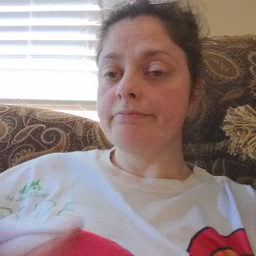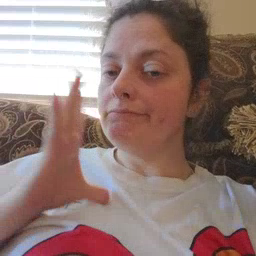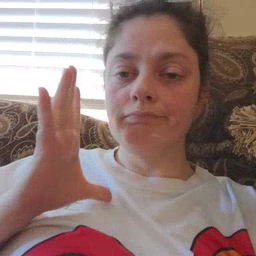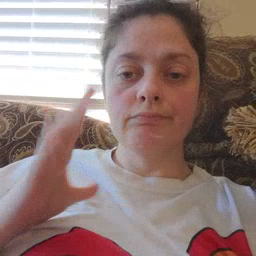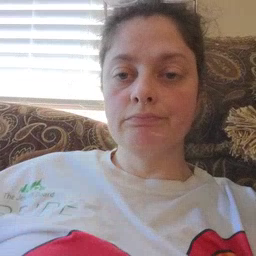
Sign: fine